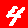
Digit: 4